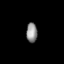
Tissue: lung
Cell type: Epithelial cells
Senescence score: 0.2194
Nuclear area (px): 212
Mean DAPI intensity: 141.651